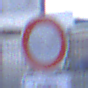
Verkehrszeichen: VerbotFahrzeugeAllerArt
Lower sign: BesondereFahrzeugeUndTransportgueter6
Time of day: SunriseSunset
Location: Outdoor (Suburban)
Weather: PartlyCloudy
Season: NotSpecified
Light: Natural